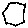
Label: hexagon